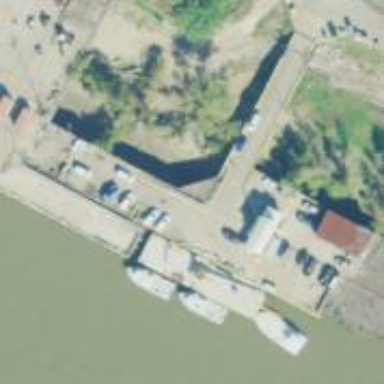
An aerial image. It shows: Concrete pier in industrial area. It is part of port.